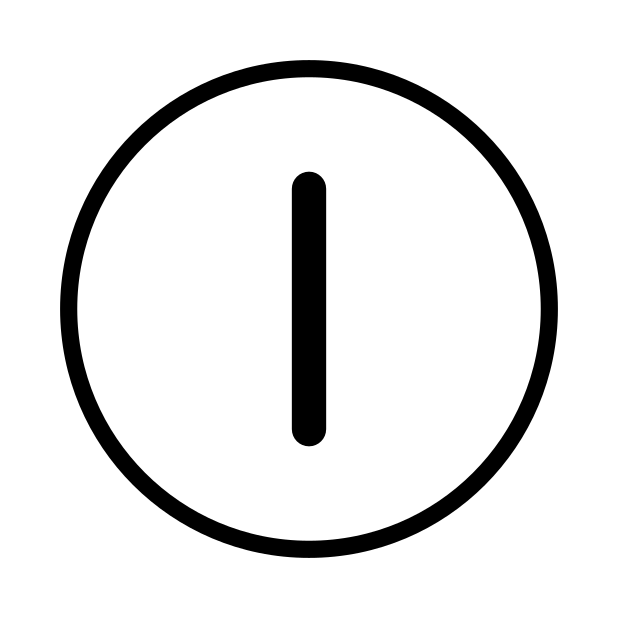
regional indicator I